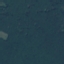
Land use / land cover class: Forest